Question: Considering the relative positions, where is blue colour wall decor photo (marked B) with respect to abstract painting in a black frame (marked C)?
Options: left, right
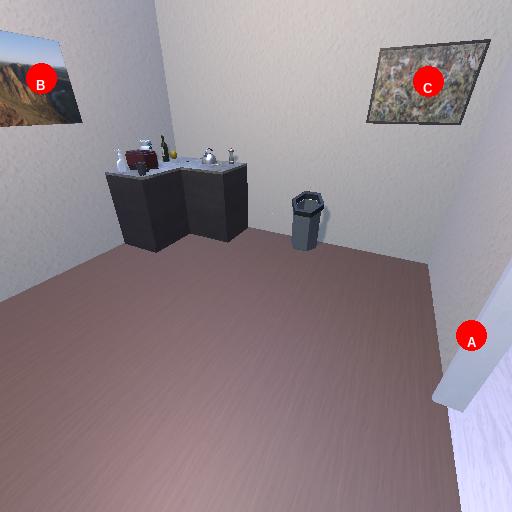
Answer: left